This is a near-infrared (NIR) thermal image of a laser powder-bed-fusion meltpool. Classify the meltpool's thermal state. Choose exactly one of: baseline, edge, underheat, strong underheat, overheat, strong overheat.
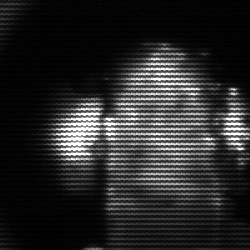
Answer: strong underheat